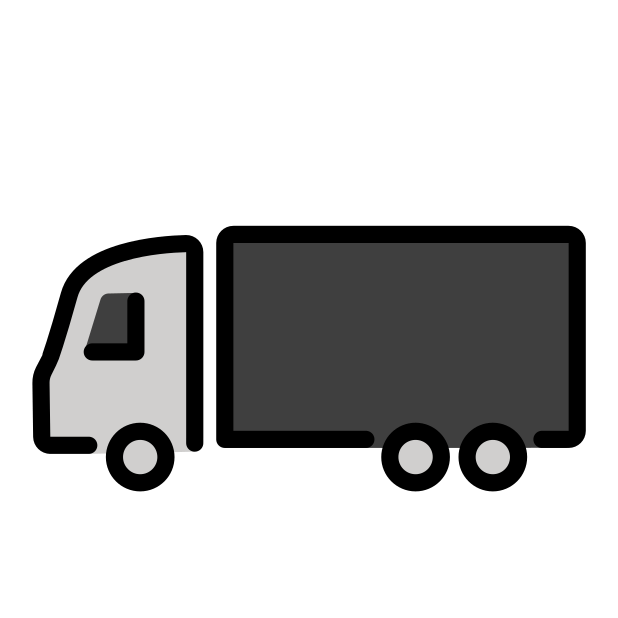
articulated lorry